Interaction volume radius: 5 \u00c5
Interaction volume height: 20 \u00c5
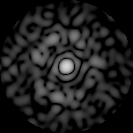
Disorder parameter: 0.8308